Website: home-depot
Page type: newsletter-management
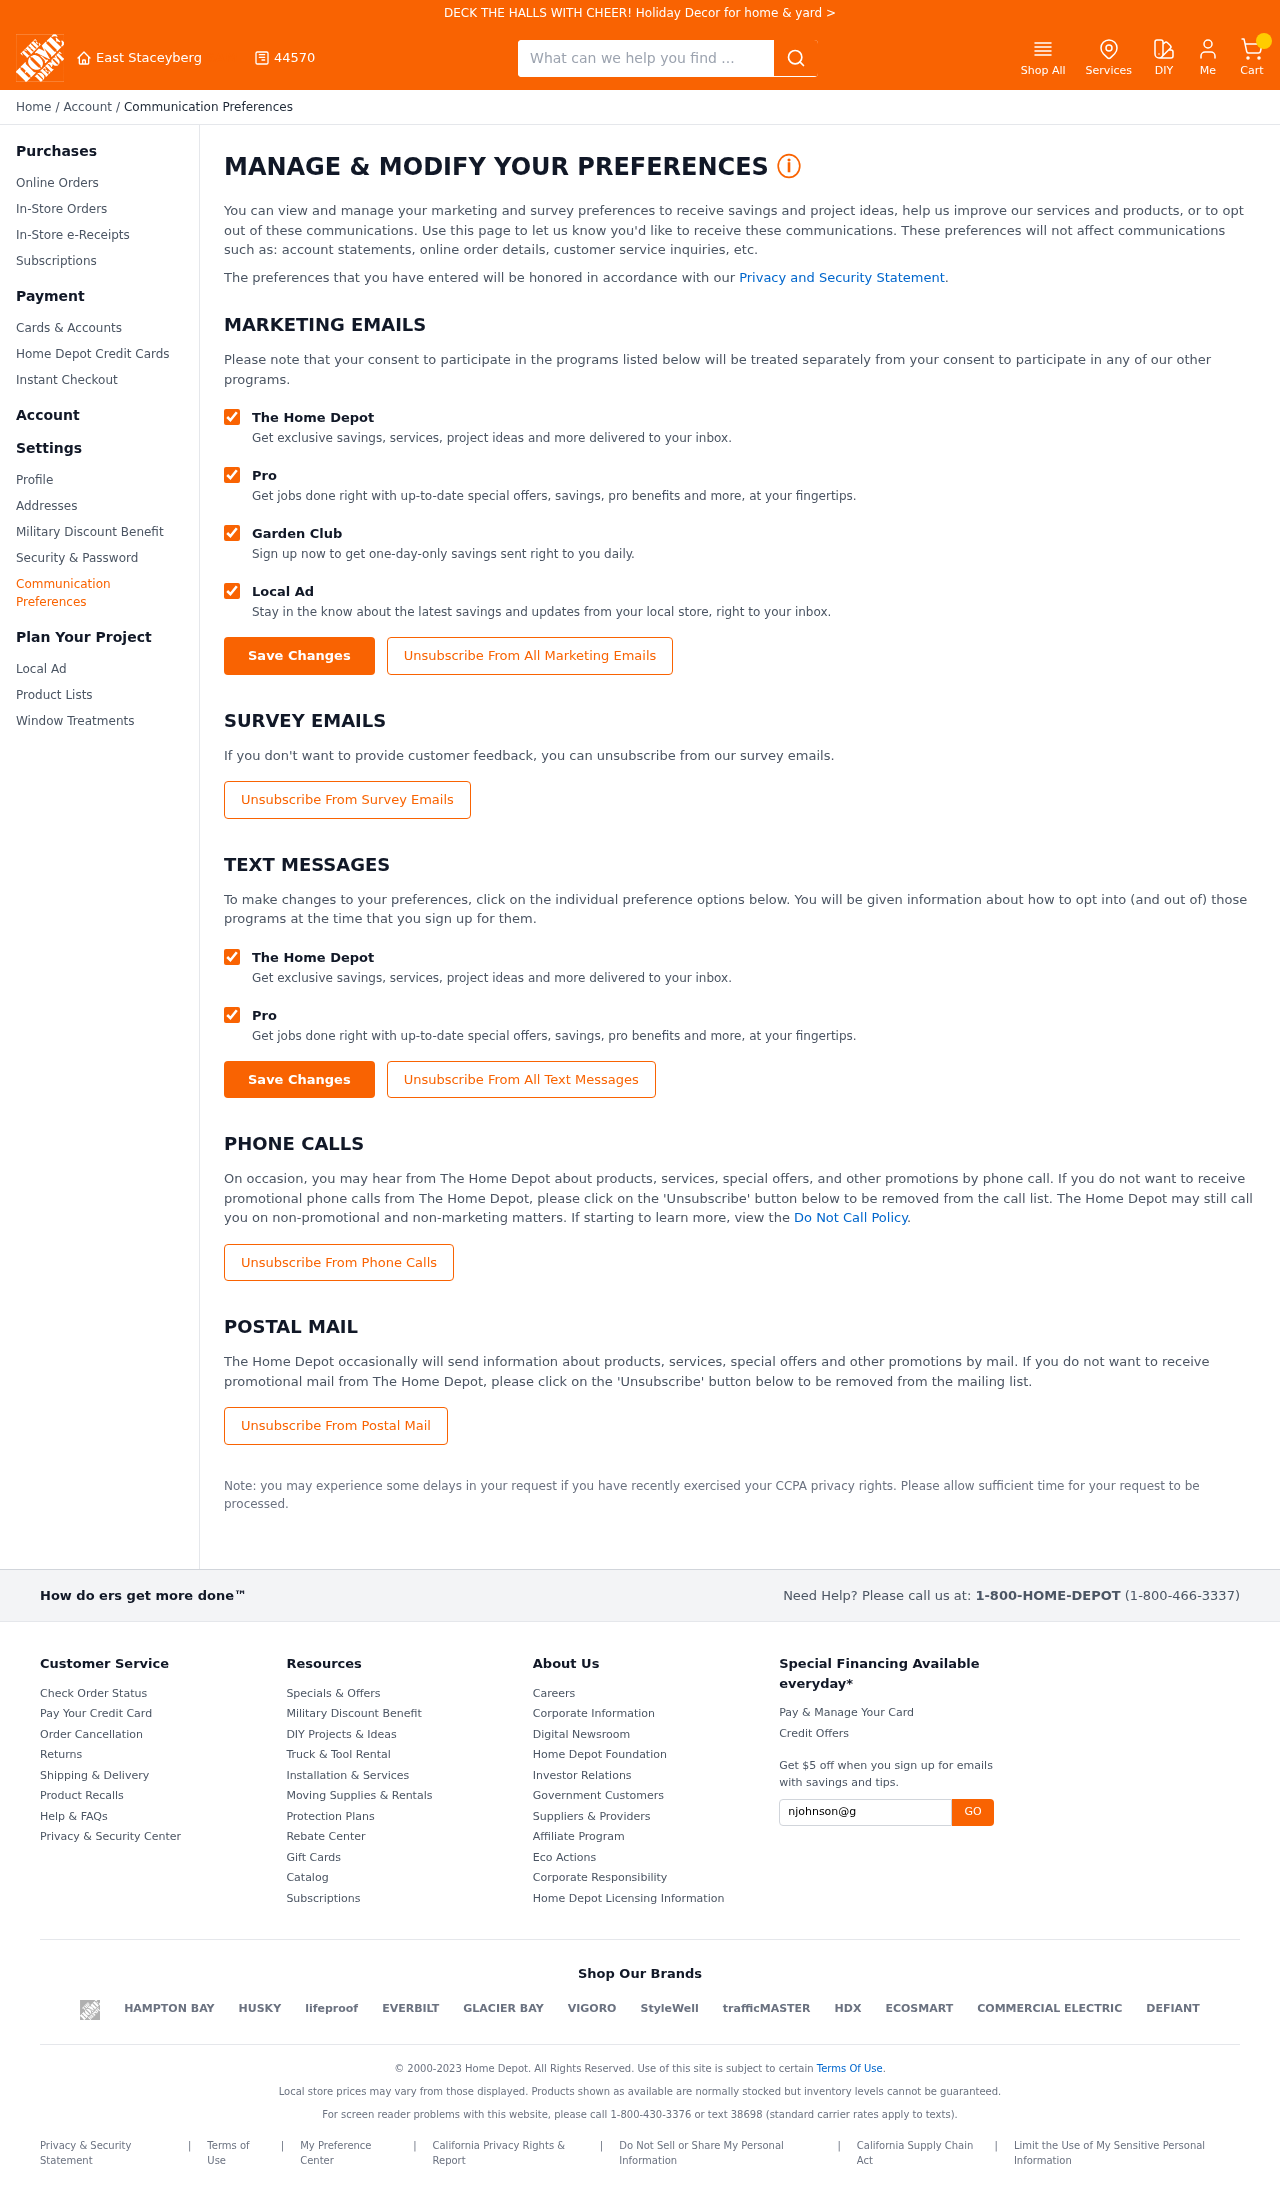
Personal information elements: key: PII_CITY
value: East Staceyberg
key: PII_POSTCODE
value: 44570
Search elements: key: HEADER_SEARCH
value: What can we help you find ...